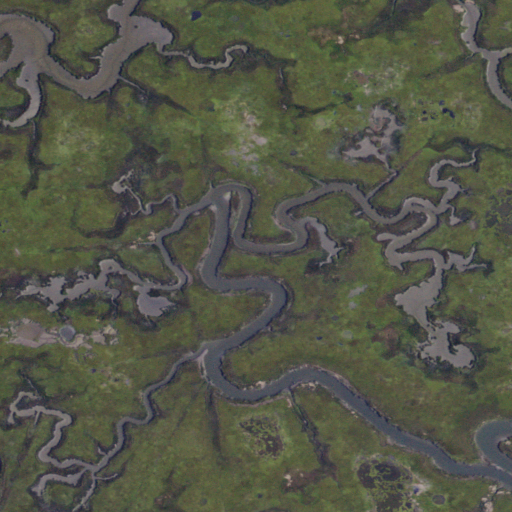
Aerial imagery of island in New Jersey named Gull Island containing herbaceous wetlands and open water